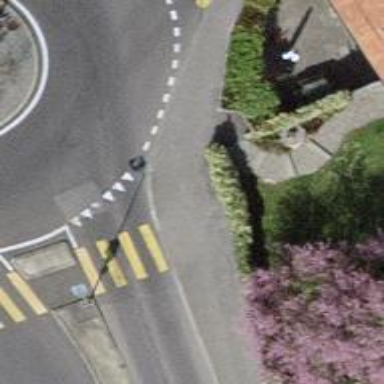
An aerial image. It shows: Kerb barrier.